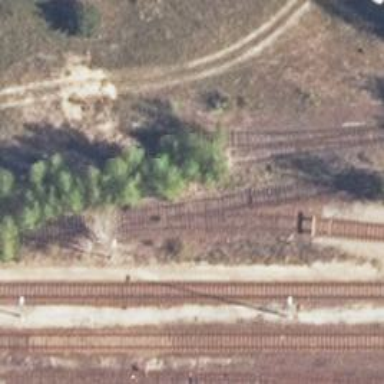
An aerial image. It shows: Unused railway yard.